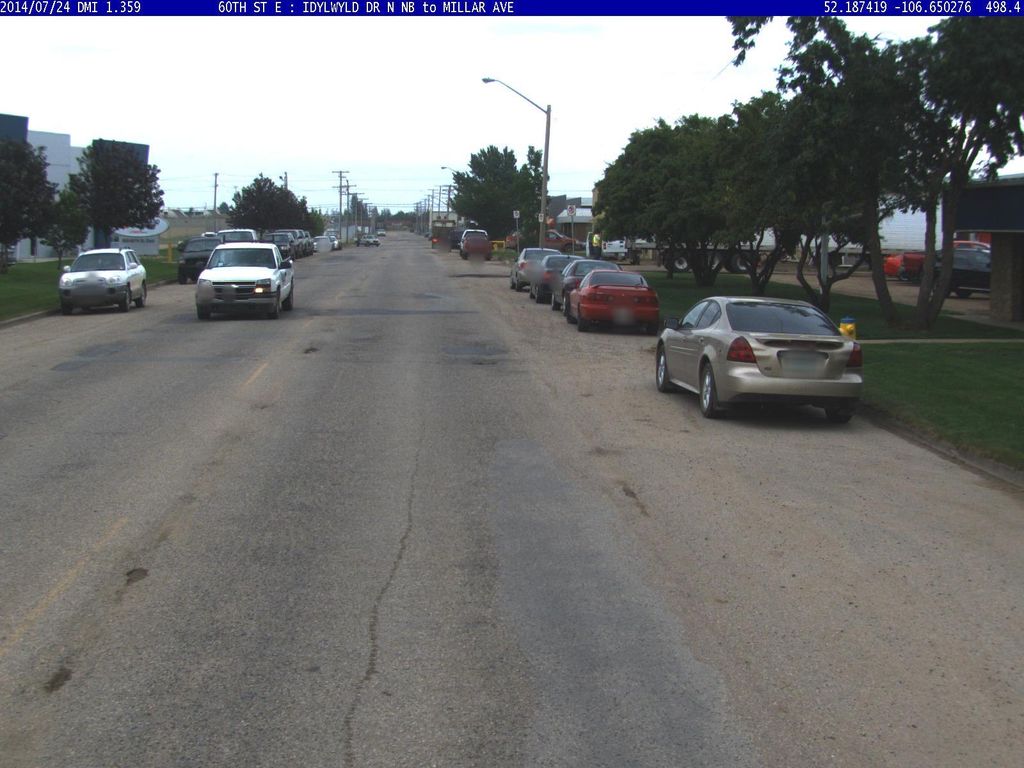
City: saskatoon